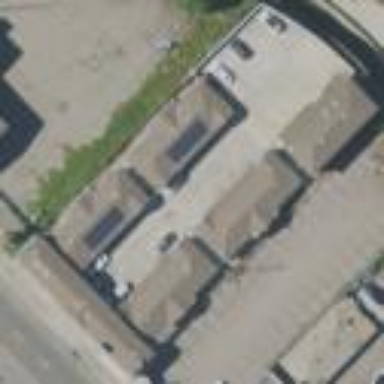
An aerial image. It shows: Motel.